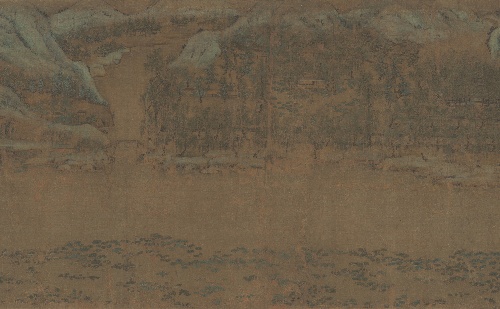
Title: 南宋   李結   西塞漁社圖    卷 |Fisherman's Lodge At Mount Xisai
Artist: Li Jie
Artist bio: Chinese, 1124– before 1197
Date: ca. 1170
Object type: Handscroll
Classification: Paintings
Medium: Handscroll; ink and color on silk
Culture: China
Period: Southern Song dynasty (1127–1279)
Dimensions: Image (a): 16 × 53 3/4 in. (40.6 × 136.5 cm)
Overall with mounting (a): 16 3/8 in. × 26 ft. 1/8 in. (41.6 × 792.8 cm)
Overall with mounting (b): 16 3/8 in. × 27 ft. 9 5/16 in. (41.6 × 846.6 cm)
Department: Asian Art
Credit line: Bequest of John M. Crawford Jr., 1988
Accession year: 1989
Repository: Metropolitan Museum of Art, New York, NY
Tags: Mountains|Landscapes